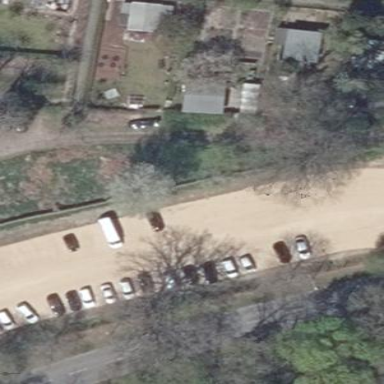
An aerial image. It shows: Parking area with fine gravel surface.